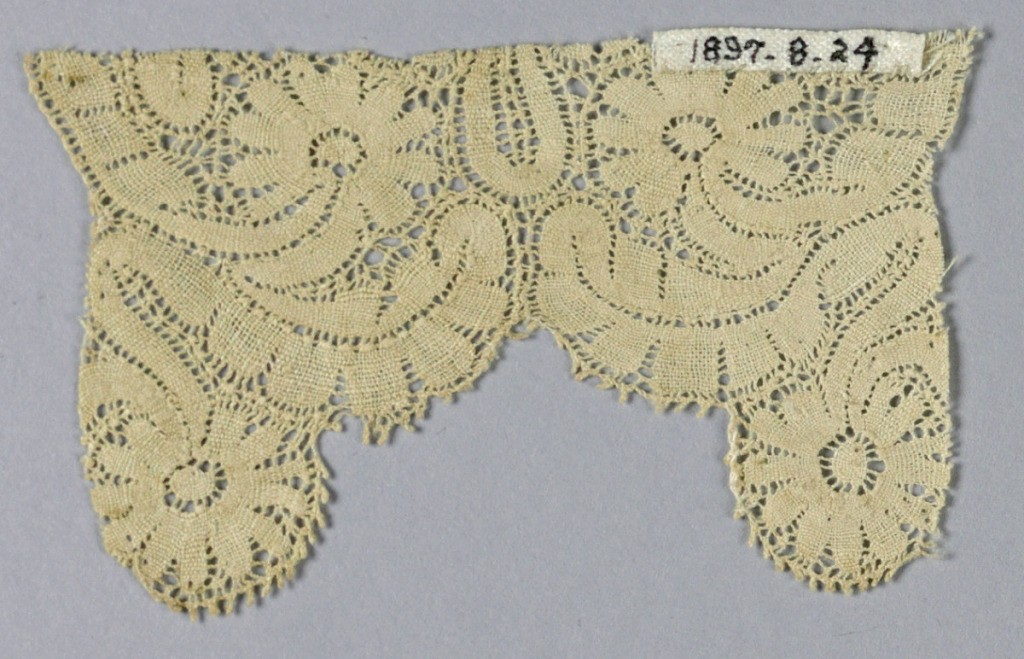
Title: Fragment
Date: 17th–18th century
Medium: linen Technique: bobbin lace
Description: Closely-spaced, tightly worked design of ribbon-like flower and leaf motifs. Deeply scalloped edge.